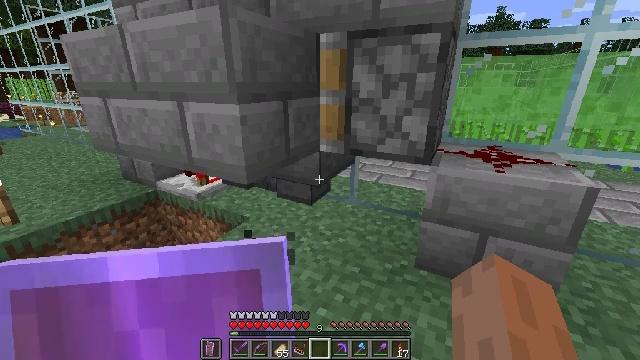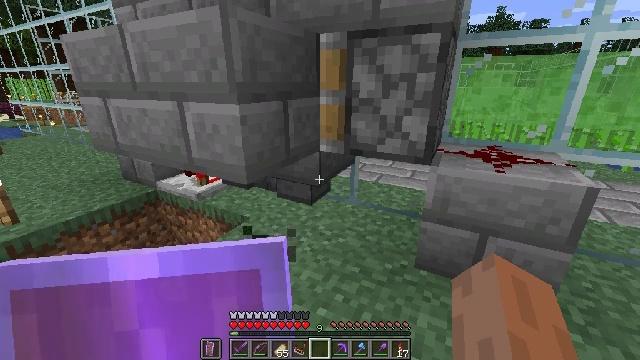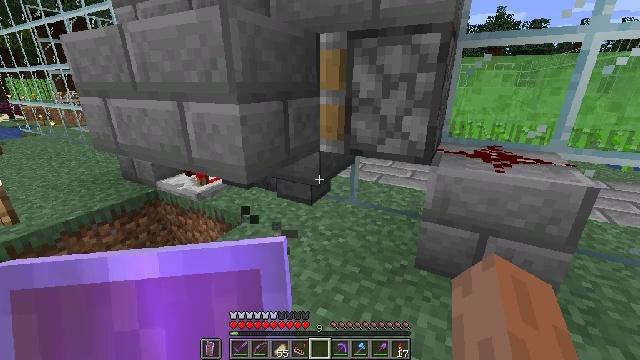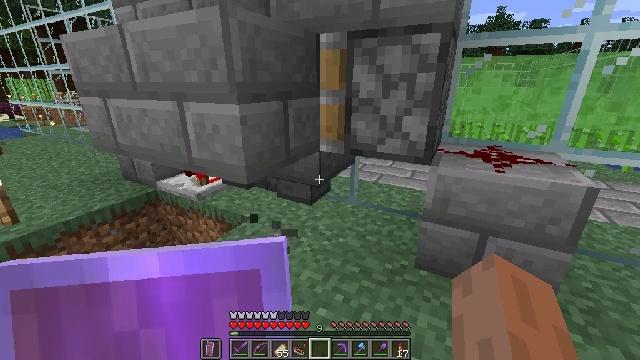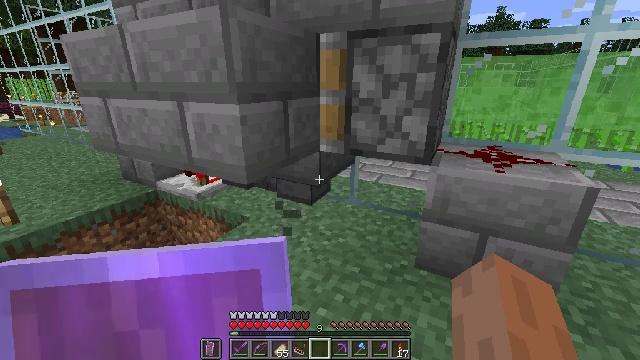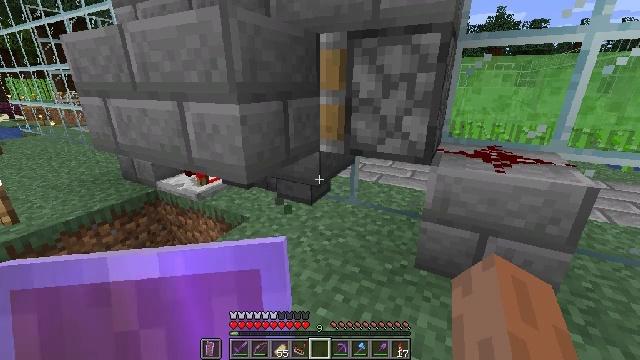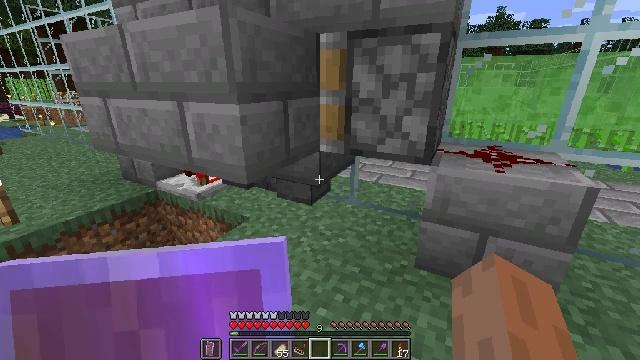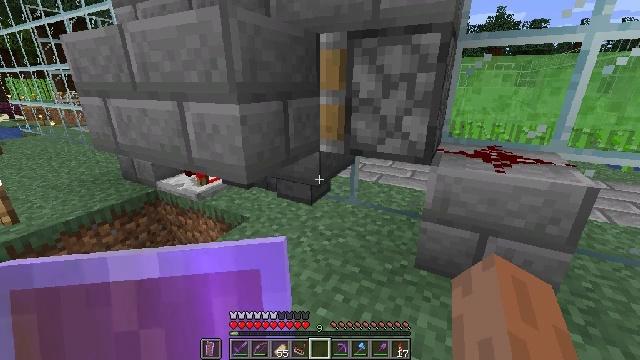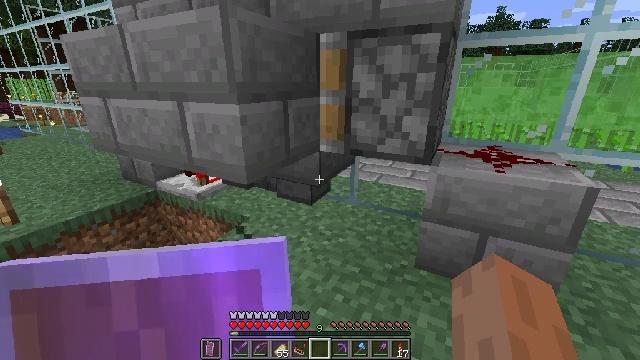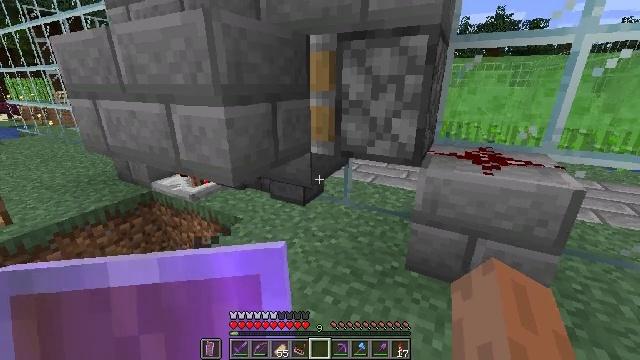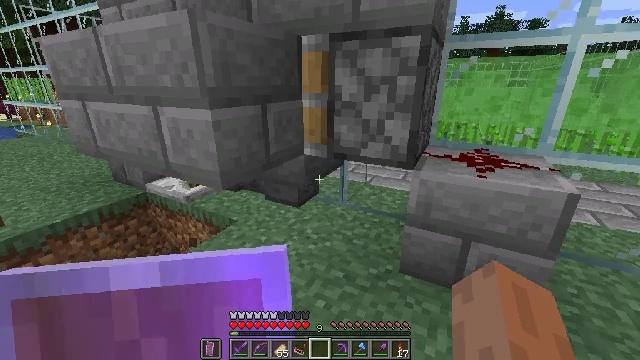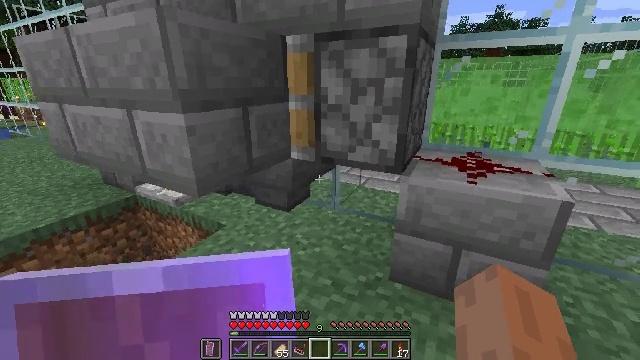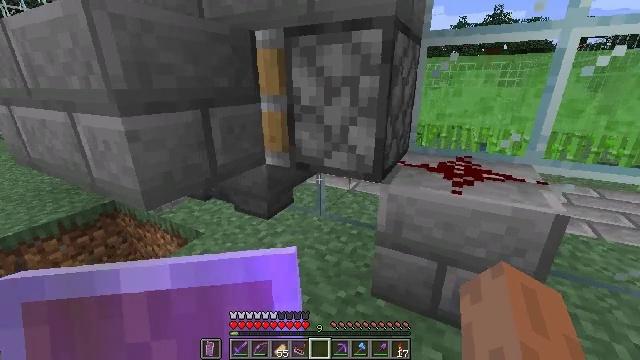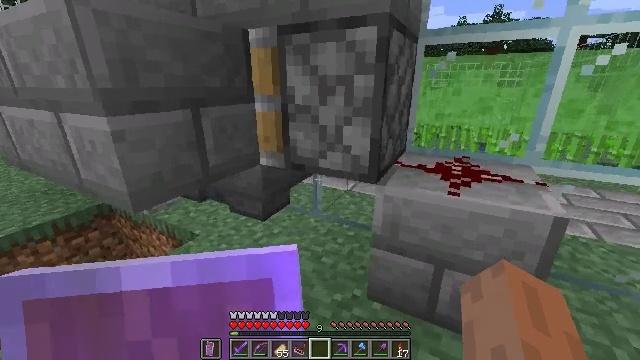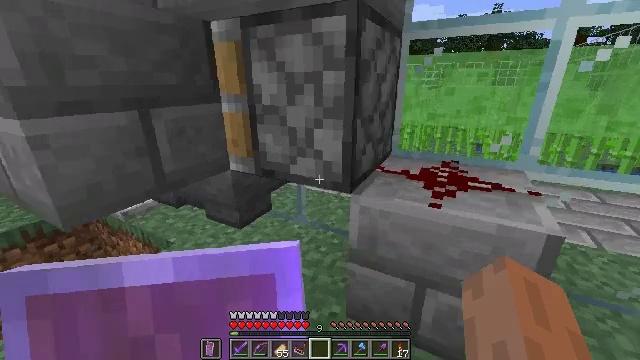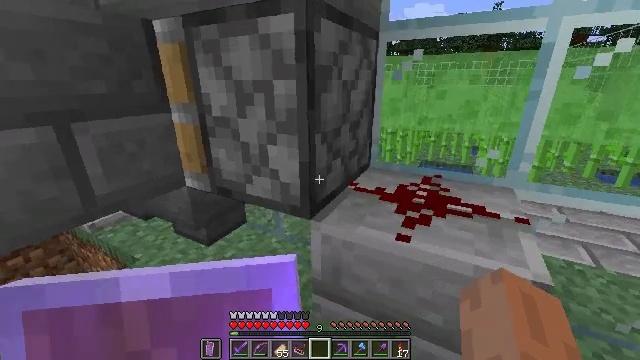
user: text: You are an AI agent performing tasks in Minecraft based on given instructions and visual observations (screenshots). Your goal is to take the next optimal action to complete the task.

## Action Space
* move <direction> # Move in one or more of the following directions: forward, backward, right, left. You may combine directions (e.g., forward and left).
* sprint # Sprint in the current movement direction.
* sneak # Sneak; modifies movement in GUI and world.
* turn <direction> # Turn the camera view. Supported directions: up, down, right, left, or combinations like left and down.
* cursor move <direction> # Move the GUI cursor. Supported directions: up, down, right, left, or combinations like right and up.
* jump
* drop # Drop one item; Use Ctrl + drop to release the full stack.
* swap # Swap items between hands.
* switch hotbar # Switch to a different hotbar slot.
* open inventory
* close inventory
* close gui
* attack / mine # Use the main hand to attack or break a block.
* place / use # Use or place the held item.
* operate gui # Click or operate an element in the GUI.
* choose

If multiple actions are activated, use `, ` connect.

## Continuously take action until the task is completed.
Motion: motion action
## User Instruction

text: Mine the comparator to reclaim it.
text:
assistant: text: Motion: no_op
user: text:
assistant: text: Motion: no_op
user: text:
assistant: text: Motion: no_op
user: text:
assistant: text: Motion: no_op
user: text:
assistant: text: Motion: no_op
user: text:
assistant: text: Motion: no_op
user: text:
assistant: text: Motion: no_op
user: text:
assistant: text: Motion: no_op
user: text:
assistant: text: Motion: move right
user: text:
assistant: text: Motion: move forward and move right
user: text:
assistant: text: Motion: move forward and move right
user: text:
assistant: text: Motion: move forward and move right
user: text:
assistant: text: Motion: move forward and move right
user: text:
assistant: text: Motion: move forward and move right
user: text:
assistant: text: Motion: move forward and move right
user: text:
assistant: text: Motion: move forward and move right
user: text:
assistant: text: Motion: move forward
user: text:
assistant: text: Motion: no_op
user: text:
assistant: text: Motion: no_op
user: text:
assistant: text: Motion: no_op
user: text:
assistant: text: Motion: turn right and down
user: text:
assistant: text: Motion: turn right and down
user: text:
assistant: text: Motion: turn right and down
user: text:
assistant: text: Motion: no_op
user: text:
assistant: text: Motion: no_op
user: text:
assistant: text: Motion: turn right and down
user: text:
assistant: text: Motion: no_op
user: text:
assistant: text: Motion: no_op
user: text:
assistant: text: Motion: no_op
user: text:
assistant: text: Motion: no_op